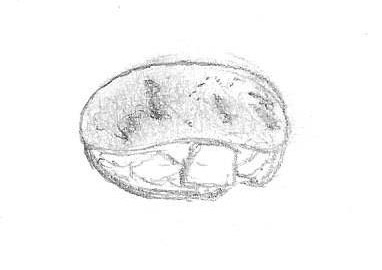
Label: mashed potato